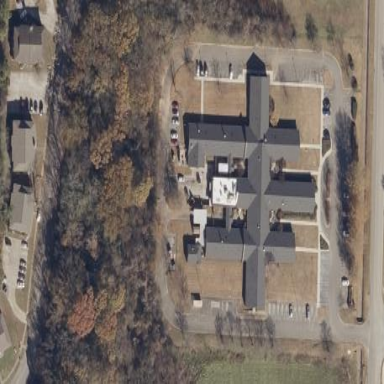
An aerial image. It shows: Nursing home building.